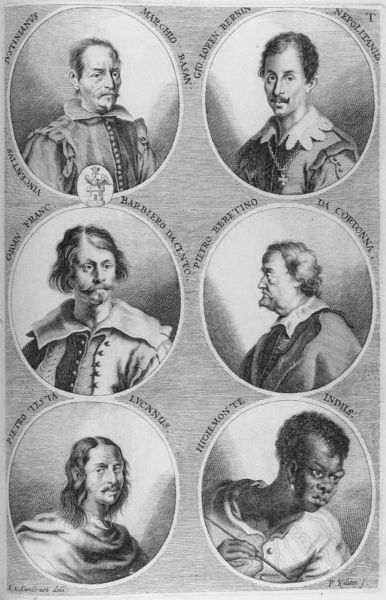
Titel: Tafel mit sechs Künstlerporträts
Künstler: Joachim von Sandrart
Institution: Nürnberg, Akademie der Bau-, Bild- und Mahlerey-Künste
Schlagwörter: mann, weiß, männer, schwarz, skizze, zeichnung, portrait, kirche, papst, abbild, künstler, waffen, herrscher, wappen, sklave, christlich, priester, franc, pietro, herrschwer